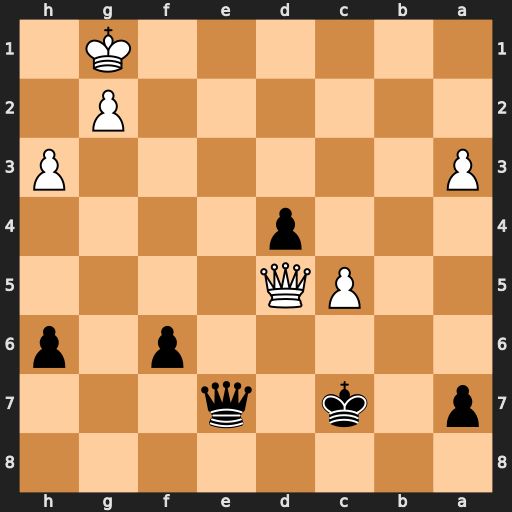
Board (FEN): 8/p1k1q3/5p1p/2PQ4/3p4/P6P/6P1/6K1
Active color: b
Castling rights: -
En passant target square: -
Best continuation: Qe1+ Kh2 Qe5+ Qxe5+ fxe5